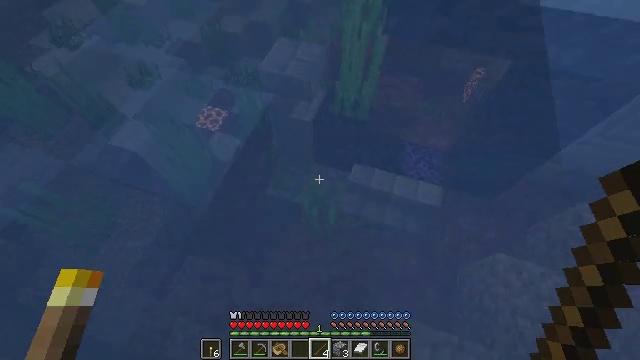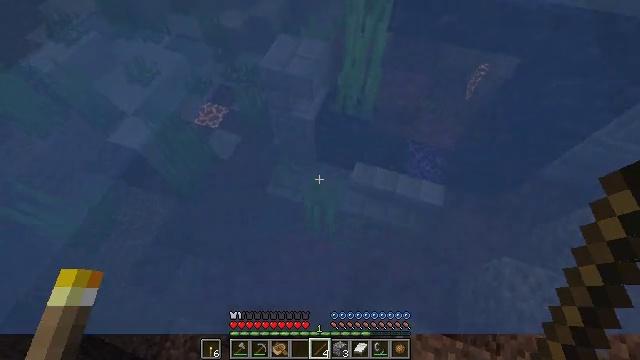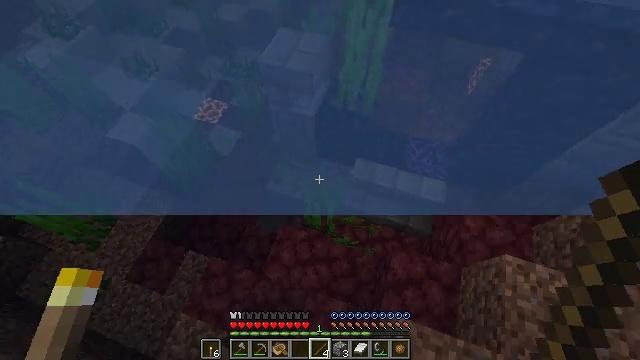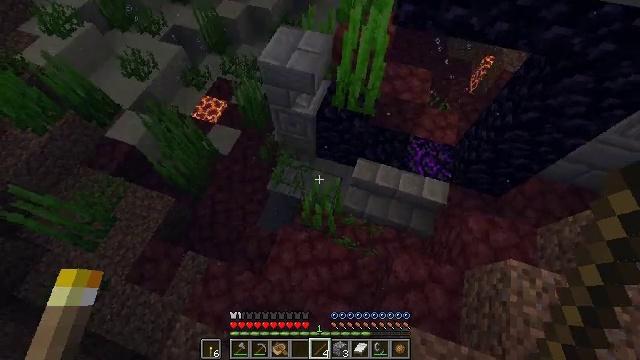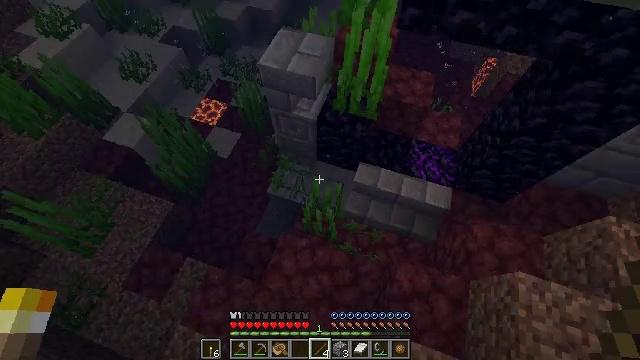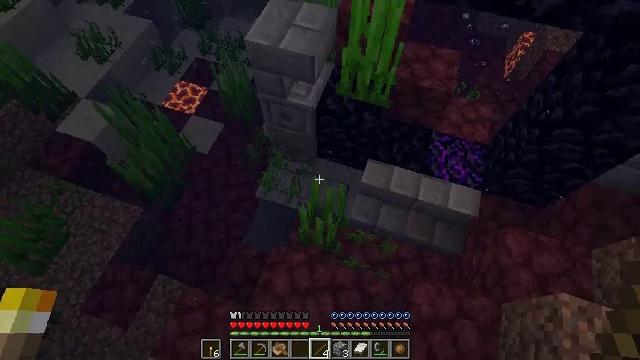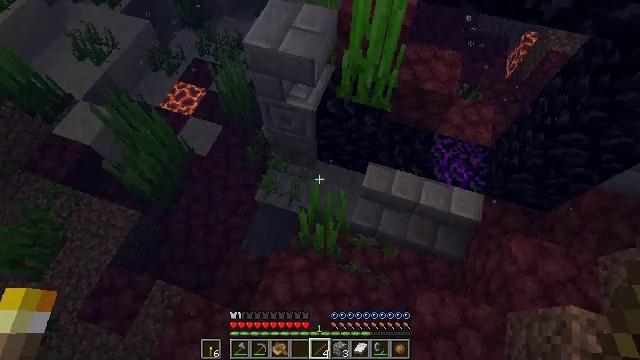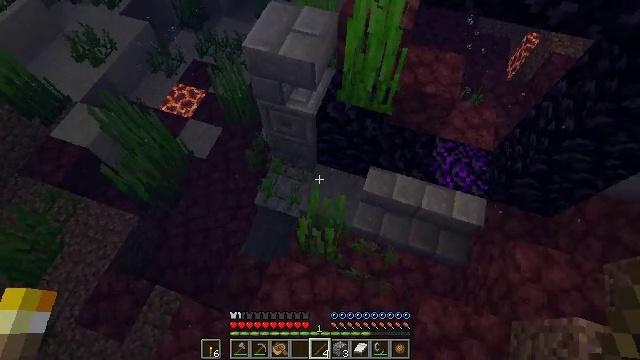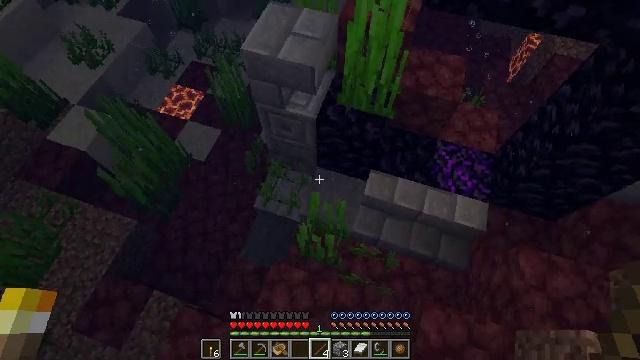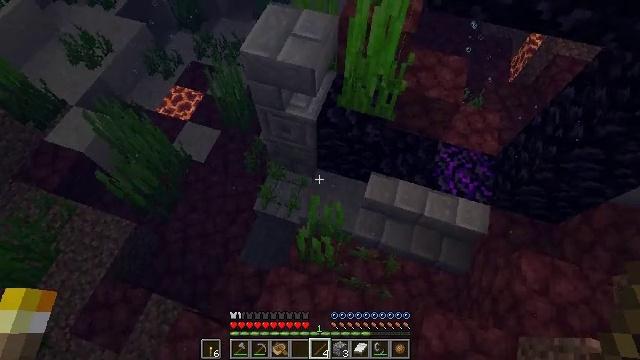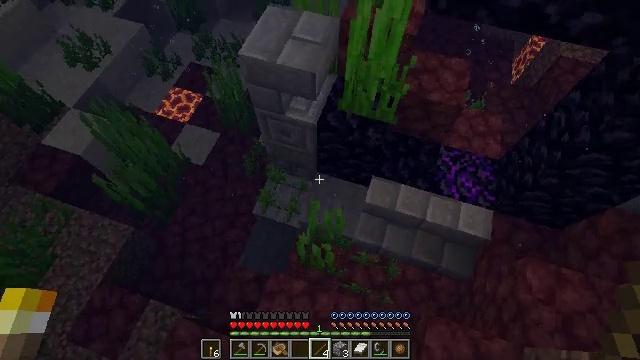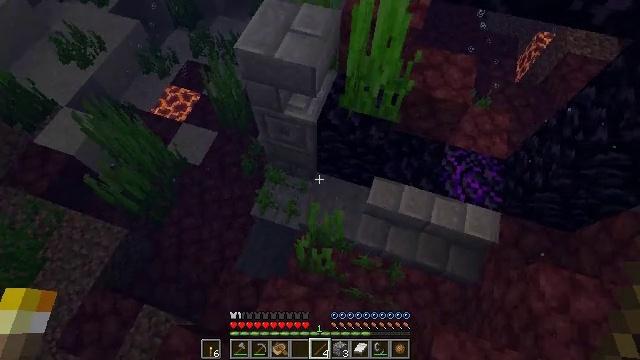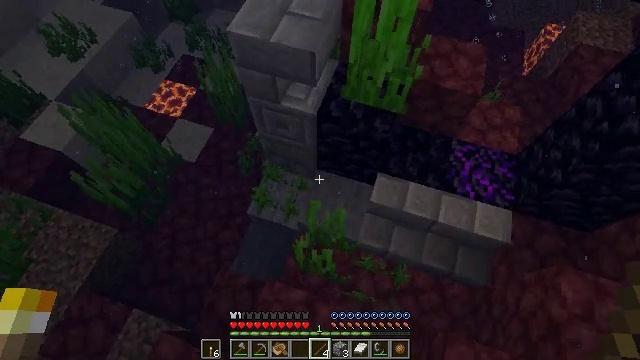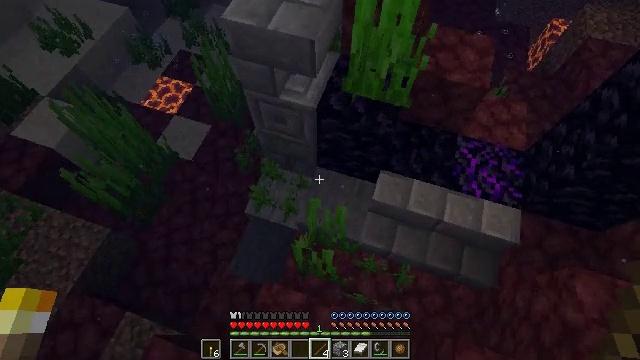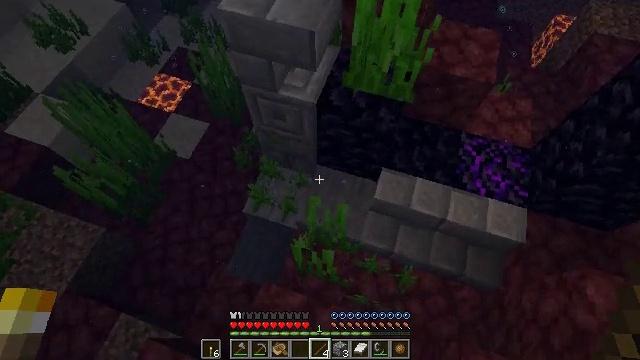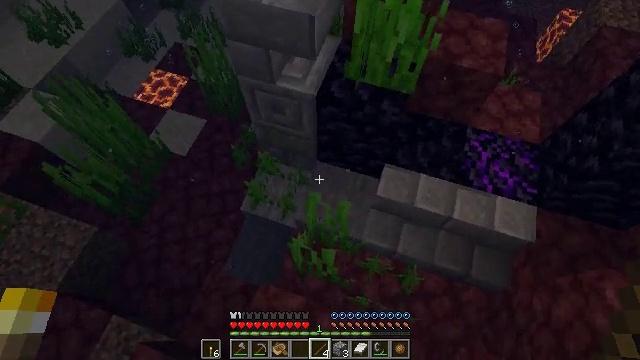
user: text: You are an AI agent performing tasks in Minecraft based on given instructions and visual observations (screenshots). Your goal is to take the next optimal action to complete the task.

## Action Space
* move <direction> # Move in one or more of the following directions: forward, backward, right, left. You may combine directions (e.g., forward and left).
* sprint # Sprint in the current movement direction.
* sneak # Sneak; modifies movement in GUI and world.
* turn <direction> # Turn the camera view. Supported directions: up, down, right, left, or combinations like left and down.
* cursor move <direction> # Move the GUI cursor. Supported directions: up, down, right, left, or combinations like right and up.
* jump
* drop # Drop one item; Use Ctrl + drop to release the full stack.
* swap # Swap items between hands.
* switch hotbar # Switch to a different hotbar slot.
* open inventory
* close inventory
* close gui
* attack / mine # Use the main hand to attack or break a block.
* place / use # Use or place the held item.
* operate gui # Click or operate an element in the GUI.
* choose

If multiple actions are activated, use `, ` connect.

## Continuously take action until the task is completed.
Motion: motion action
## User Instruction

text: Collect seagrass by hand or tool.
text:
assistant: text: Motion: move forward
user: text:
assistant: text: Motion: move forward, turn down
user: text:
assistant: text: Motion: move forward
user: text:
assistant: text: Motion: move forward
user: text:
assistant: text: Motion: move forward
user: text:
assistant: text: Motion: move forward
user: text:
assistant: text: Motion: move forward
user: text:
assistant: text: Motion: move forward
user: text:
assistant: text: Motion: move forward
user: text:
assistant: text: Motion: move forward, sneak
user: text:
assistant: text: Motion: sneak
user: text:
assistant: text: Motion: sneak
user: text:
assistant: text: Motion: sneak
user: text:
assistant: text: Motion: sneak
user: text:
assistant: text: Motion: sneak
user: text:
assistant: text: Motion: sneak
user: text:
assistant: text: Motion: sneak
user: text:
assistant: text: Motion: sneak
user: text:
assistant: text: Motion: sneak
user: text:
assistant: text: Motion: sneak
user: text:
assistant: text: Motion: sneak
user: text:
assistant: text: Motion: sneak
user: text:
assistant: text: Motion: sneak
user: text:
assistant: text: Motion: sneak
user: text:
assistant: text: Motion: sneak
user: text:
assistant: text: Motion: sneak
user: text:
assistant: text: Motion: sneak
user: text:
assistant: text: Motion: move left, sneak
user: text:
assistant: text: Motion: move left, sneak
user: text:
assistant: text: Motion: move left